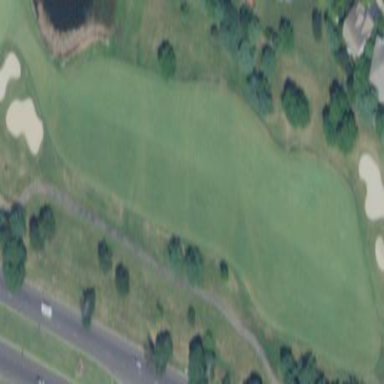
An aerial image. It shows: Grassy area designated as golf fairway.